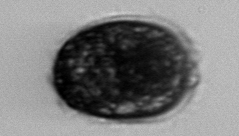
Label: Pleuronema